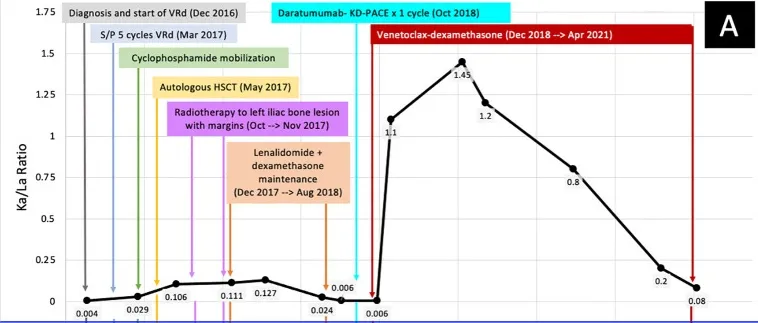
The changes in the patient's multiple myeloma parameters across time: from diagnosis to the latest disease evaluation (before the fatal COVID-19 Infection). Shows the changes in KaFLC/LaFLC ratio.
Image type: chart (chart)